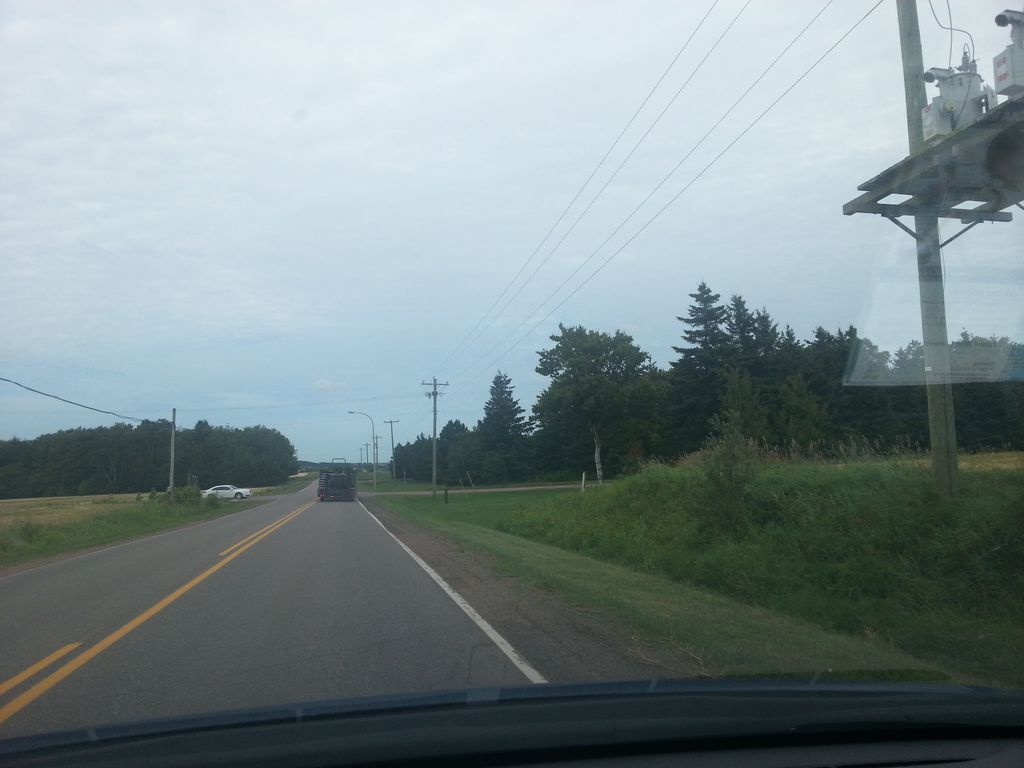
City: charlottetown